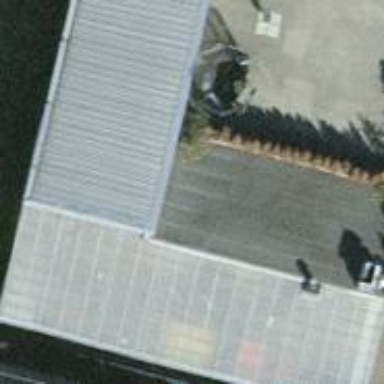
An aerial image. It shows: Car repair shop.